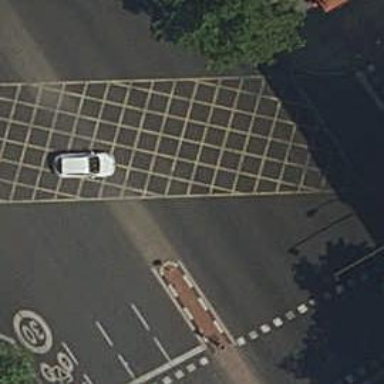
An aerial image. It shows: Road with traffic signals.